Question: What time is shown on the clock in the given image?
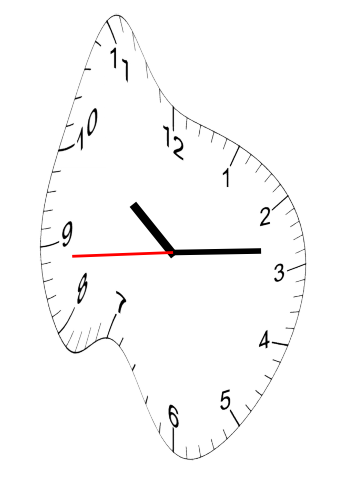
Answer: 10:13:44